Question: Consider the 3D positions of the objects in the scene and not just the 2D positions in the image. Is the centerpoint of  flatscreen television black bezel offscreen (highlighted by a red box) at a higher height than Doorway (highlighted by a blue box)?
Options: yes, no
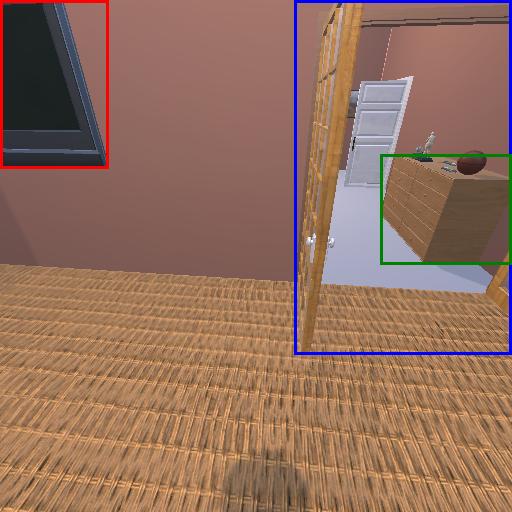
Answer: yes